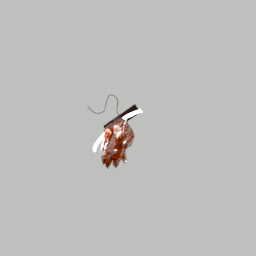
Label: lighting